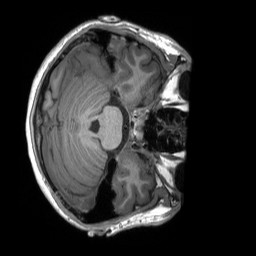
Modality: T1w
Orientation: axial
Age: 17
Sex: male
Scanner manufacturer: siemens
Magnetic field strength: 3 T
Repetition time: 2.3 s
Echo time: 0.00232 s